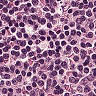
Metastatic tissue present: no